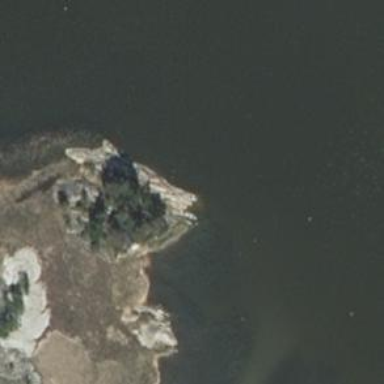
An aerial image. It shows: Islet located along the natural coastline.